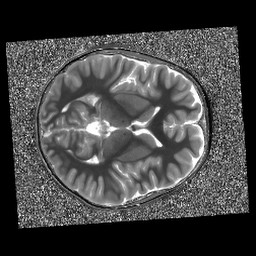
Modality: T1map
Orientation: axial
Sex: male
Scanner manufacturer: siemens
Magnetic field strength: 3 T
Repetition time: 5 s
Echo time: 0.00368 s